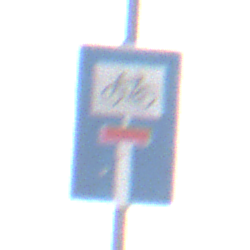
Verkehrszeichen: SackgasseRadverkehrDurchlaessig
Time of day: Midday
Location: Outdoor (Nature)
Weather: PartlyCloudy
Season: NotSpecified
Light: Natural